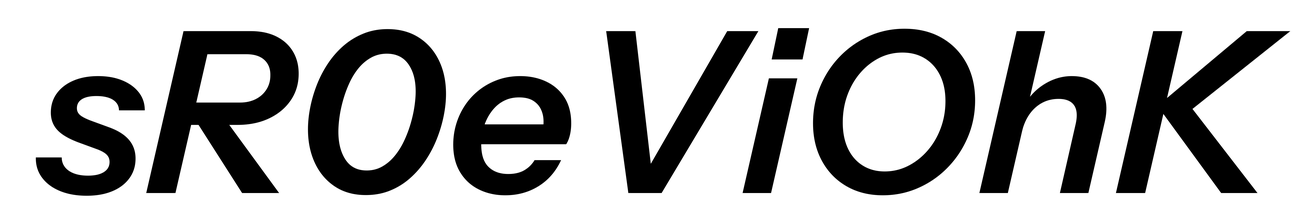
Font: InstrumentSans-Italic_SemiBold_Italic